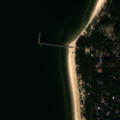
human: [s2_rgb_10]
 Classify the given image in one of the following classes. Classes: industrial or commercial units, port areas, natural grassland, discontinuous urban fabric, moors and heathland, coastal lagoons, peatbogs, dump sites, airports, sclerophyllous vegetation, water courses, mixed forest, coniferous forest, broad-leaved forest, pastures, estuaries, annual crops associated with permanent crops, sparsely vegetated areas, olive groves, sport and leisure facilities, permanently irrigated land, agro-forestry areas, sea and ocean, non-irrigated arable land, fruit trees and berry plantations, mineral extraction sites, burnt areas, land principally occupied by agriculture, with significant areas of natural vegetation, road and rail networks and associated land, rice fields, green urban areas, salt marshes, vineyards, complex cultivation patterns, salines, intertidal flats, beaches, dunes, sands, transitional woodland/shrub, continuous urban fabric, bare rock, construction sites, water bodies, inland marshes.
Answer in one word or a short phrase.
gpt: discontinuous urban fabric, coniferous forest, beaches, dunes, sands, sea and ocean